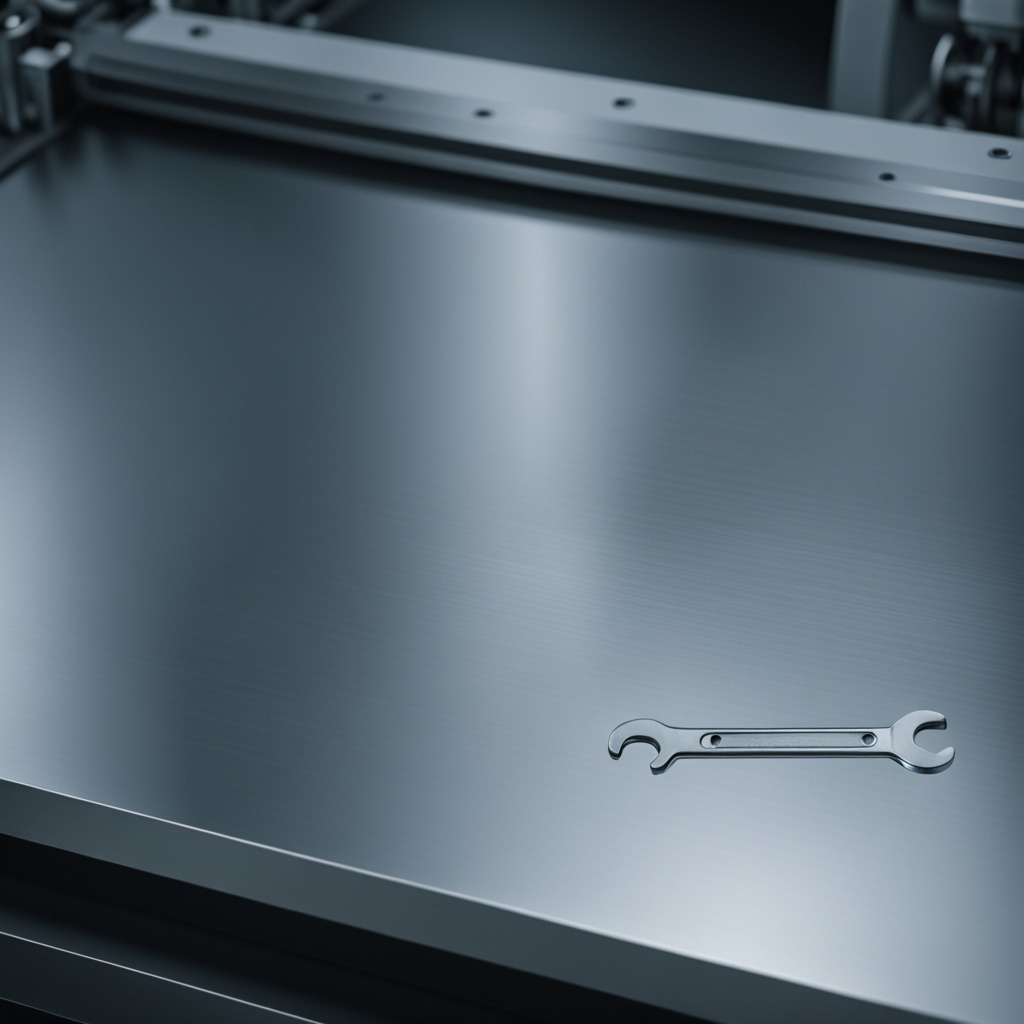
An wrench lies on the metal table in the machine shop under fluorescent lights.